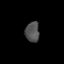
Tissue: prostate
Cell type: Epithelial cells
Senescence score: 0.3341
Nuclear area (px): 279
Mean DAPI intensity: 80.466